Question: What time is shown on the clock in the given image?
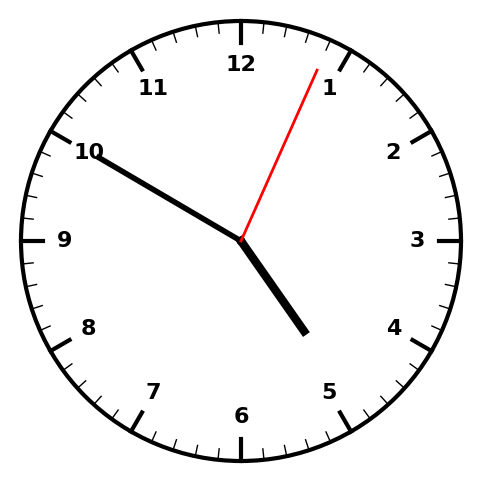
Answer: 04:50:04